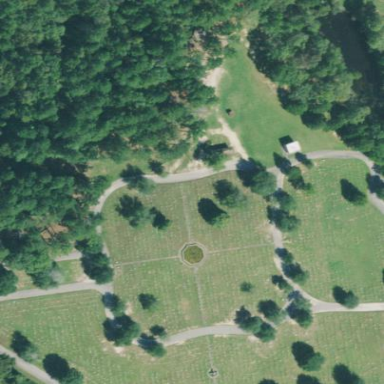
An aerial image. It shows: Grave yard.